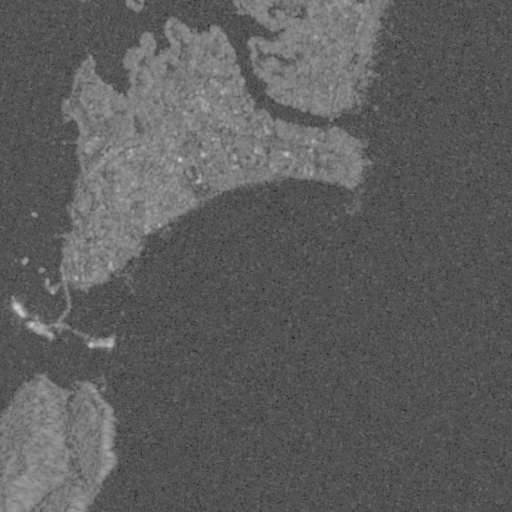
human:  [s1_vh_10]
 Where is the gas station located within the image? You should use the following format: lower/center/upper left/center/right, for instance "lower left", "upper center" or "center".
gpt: The gas station is located in the upper center of the image.
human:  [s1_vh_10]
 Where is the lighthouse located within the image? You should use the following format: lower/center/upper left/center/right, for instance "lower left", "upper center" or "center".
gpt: The lighthouse is located in the center left of the image.
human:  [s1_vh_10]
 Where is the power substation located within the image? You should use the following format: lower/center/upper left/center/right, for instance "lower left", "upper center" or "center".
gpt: The power substation is located in the upper center of the image.
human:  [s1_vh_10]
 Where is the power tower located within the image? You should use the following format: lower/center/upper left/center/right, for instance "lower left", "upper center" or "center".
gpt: The power tower is located in the upper center of the image.
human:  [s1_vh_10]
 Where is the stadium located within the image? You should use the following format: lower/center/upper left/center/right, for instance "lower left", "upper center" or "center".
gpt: The stadium is located in the upper center of the image.
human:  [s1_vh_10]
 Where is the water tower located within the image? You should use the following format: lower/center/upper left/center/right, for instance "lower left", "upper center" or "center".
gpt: The water tower is located in the center left of the image.
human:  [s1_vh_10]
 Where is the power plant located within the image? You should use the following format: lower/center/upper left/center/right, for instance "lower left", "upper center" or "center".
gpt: There is no power plant in the image.

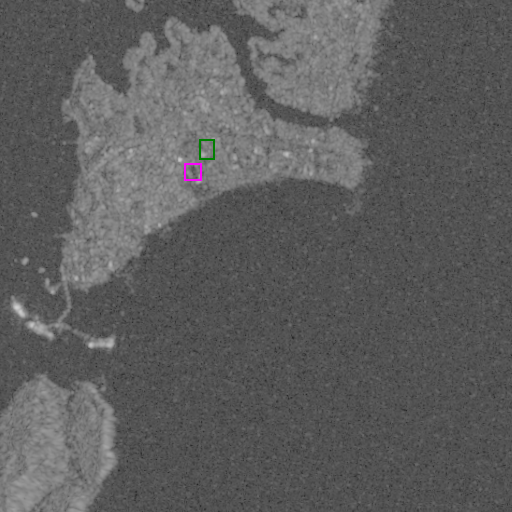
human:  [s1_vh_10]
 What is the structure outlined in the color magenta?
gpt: The structure outlined in magenta is a stadium.
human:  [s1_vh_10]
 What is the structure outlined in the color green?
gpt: The structure outlined in green is a building.
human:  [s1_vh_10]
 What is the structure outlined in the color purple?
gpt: There is no purple outline.